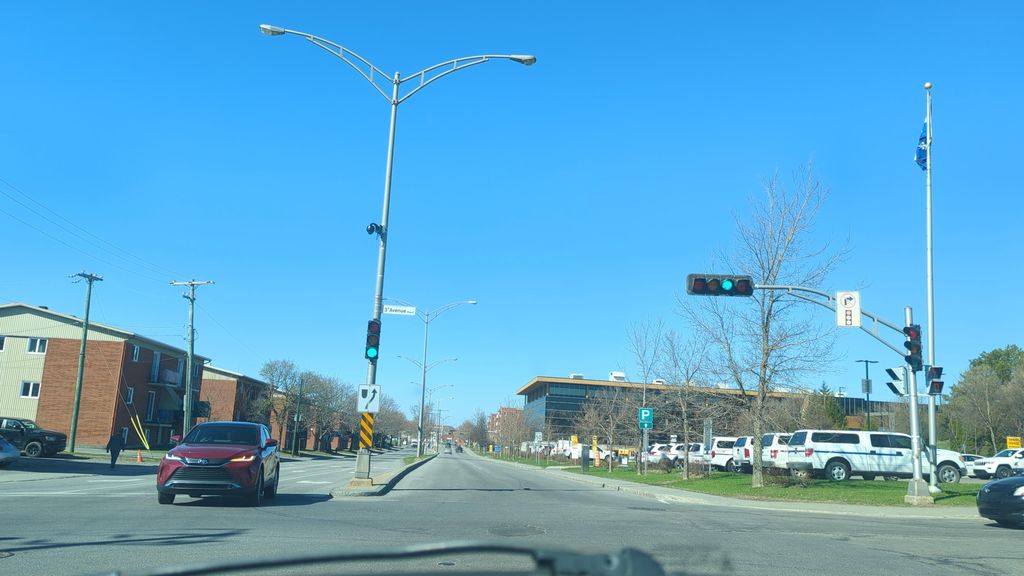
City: quebec_city